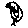
Label: bird